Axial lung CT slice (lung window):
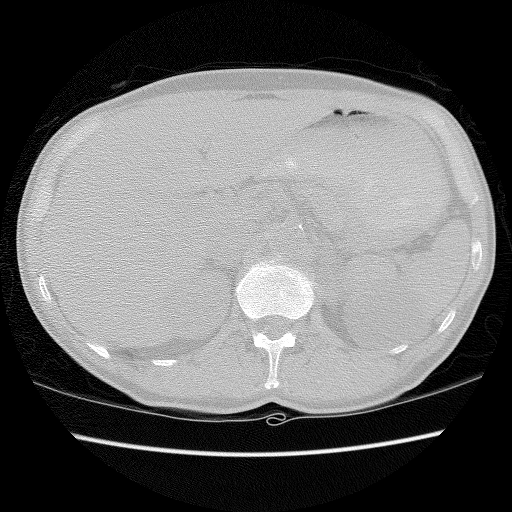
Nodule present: no